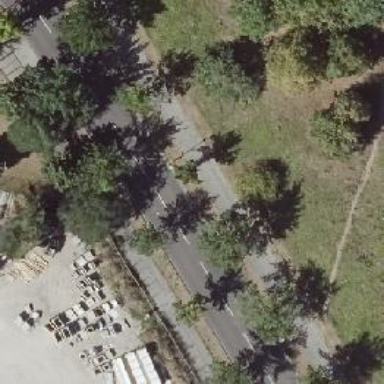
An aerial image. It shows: Avenue lined with deciduous broadleaved trees.